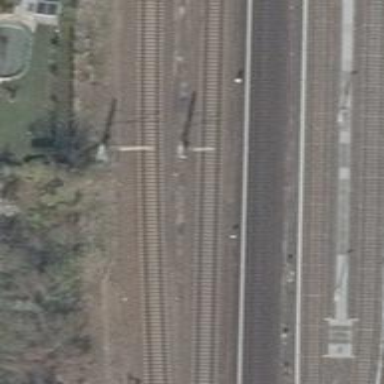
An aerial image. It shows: Milestone along the railway track with catenary mast.